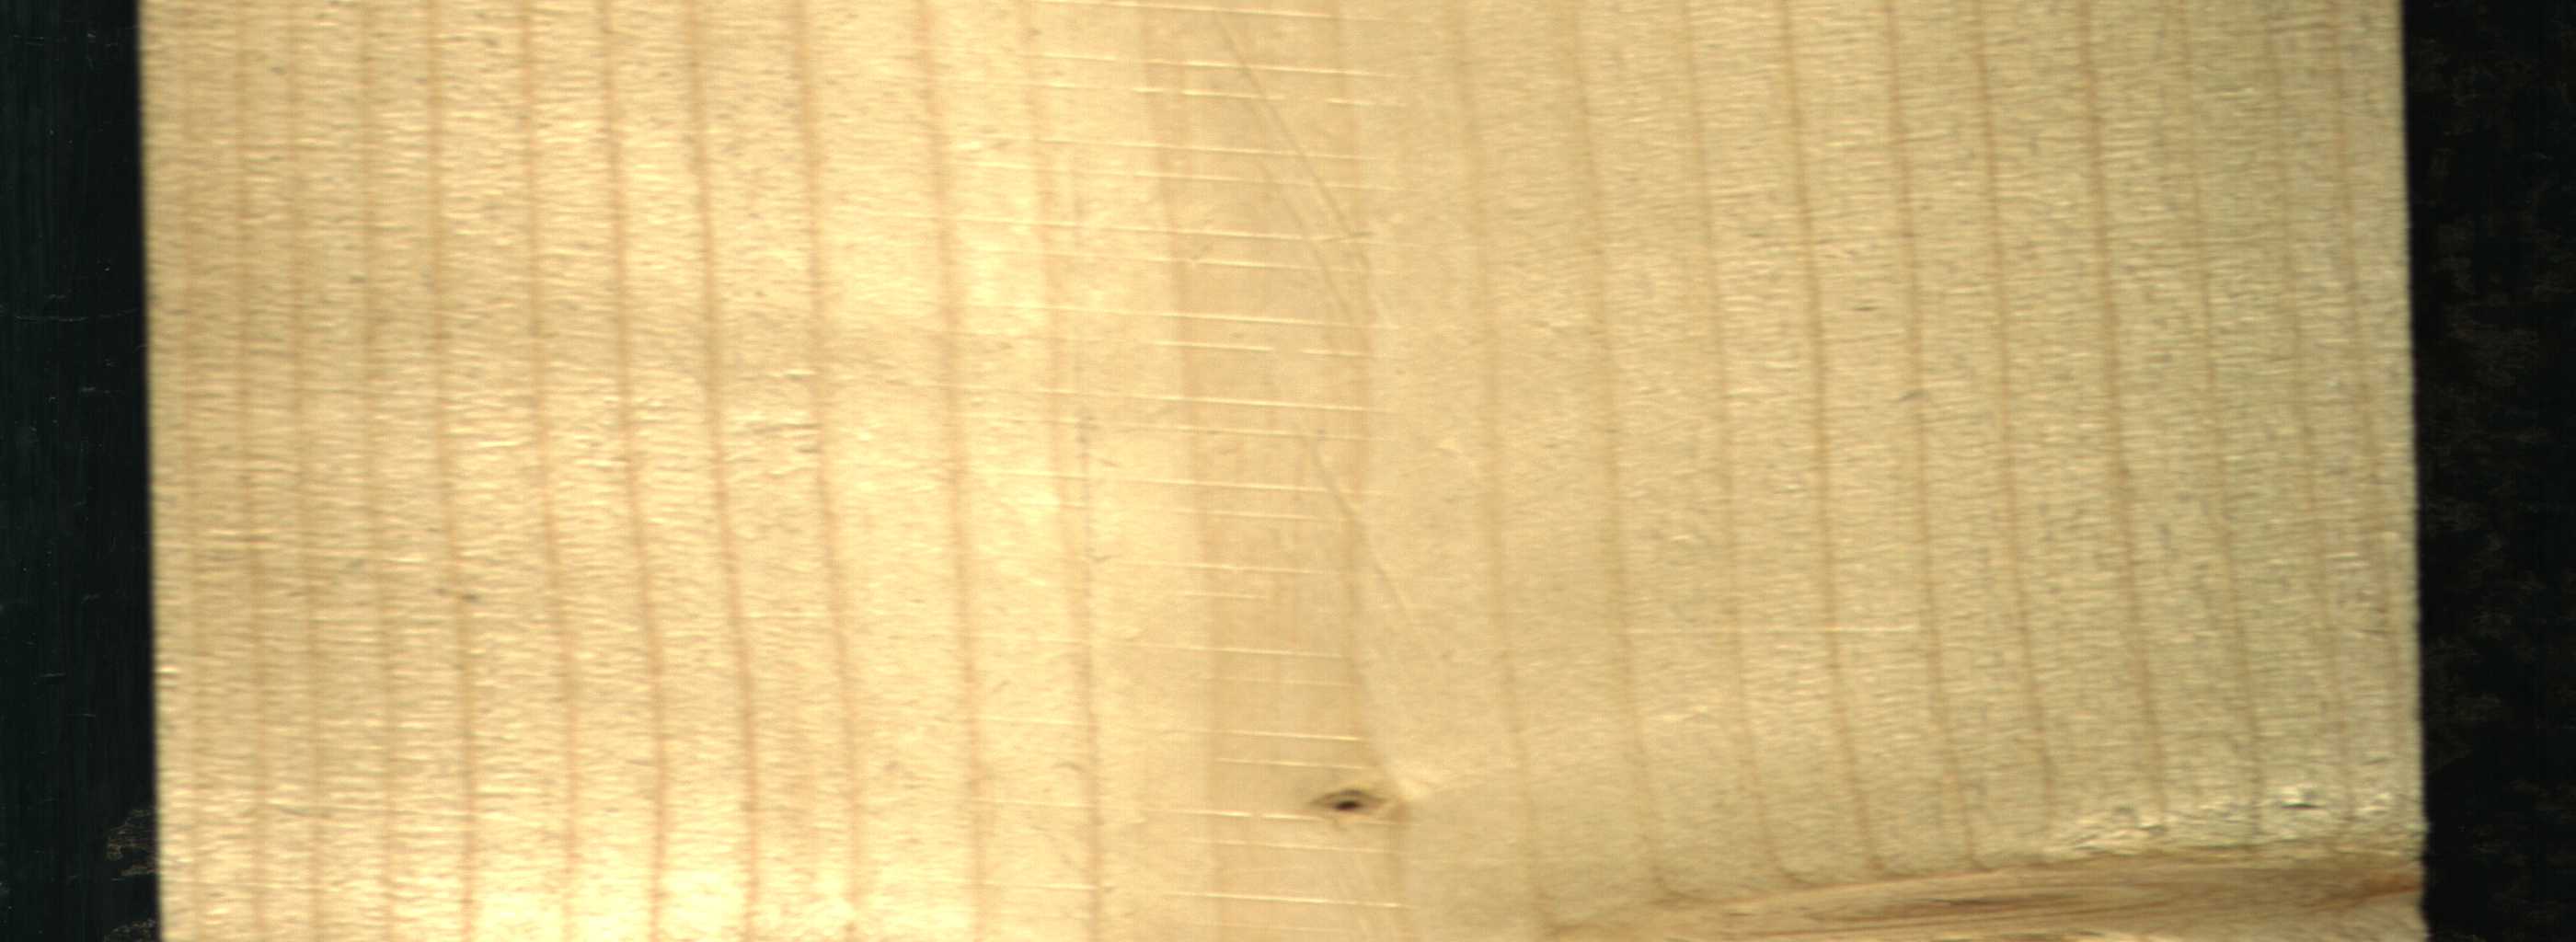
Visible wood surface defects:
Live_Knot
Live_Knot